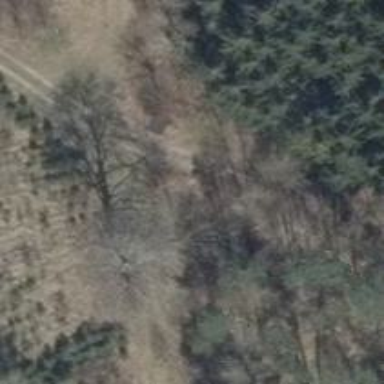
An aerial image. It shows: Hunting stand.